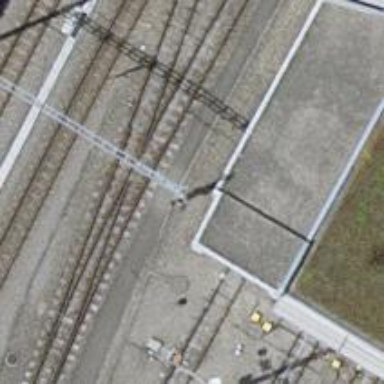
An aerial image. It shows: Narrow-gauge railway yard with electrified tracks using contact line.